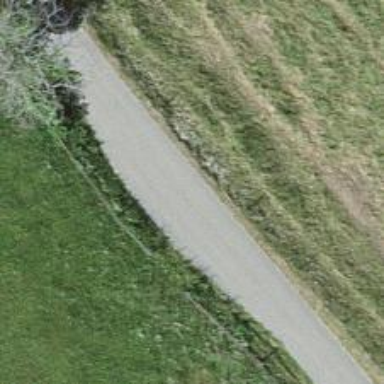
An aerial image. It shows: Passing place on the road.